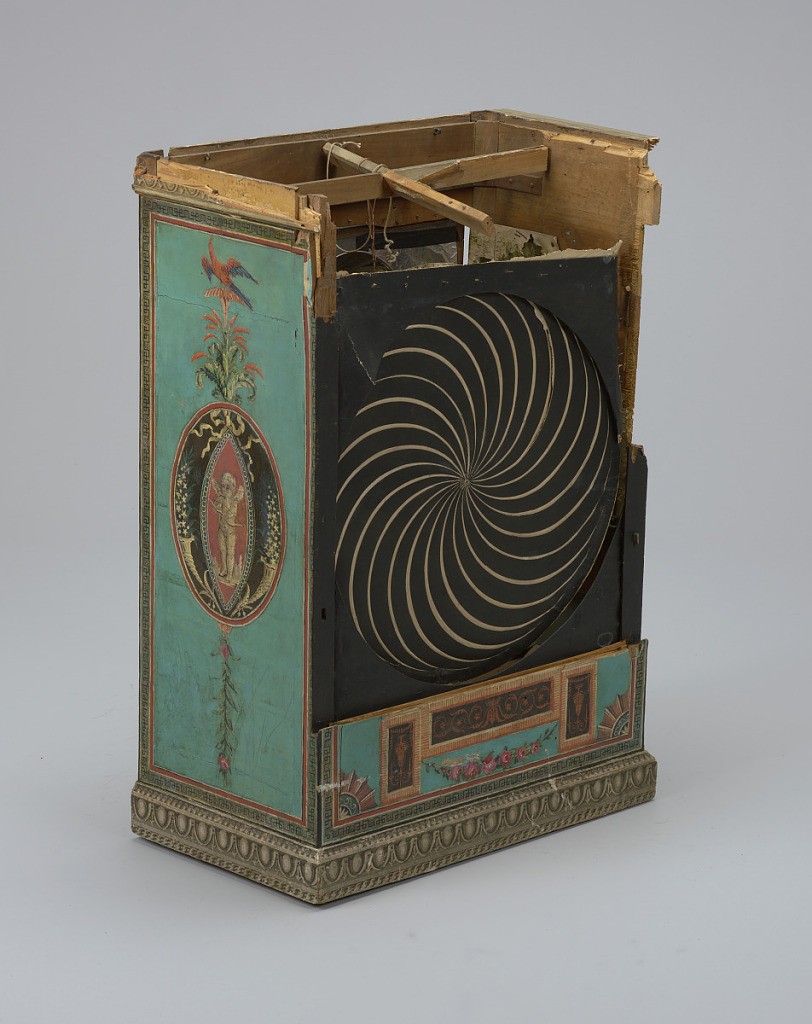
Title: optical toy
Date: ca. 1780
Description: Game of light